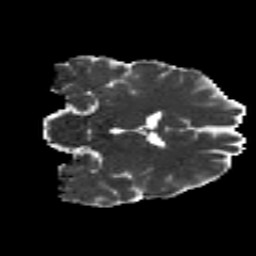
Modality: MD
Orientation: coronal
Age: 21
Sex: female
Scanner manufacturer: siemens
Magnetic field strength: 3 T
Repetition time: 8.8 s
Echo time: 0.085 s